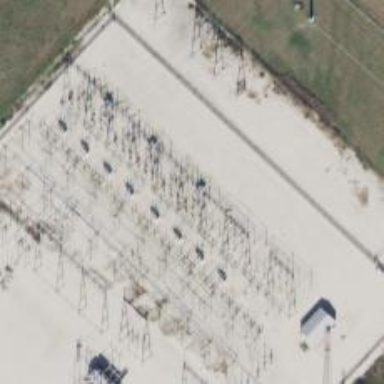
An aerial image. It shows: Switch for power supply.